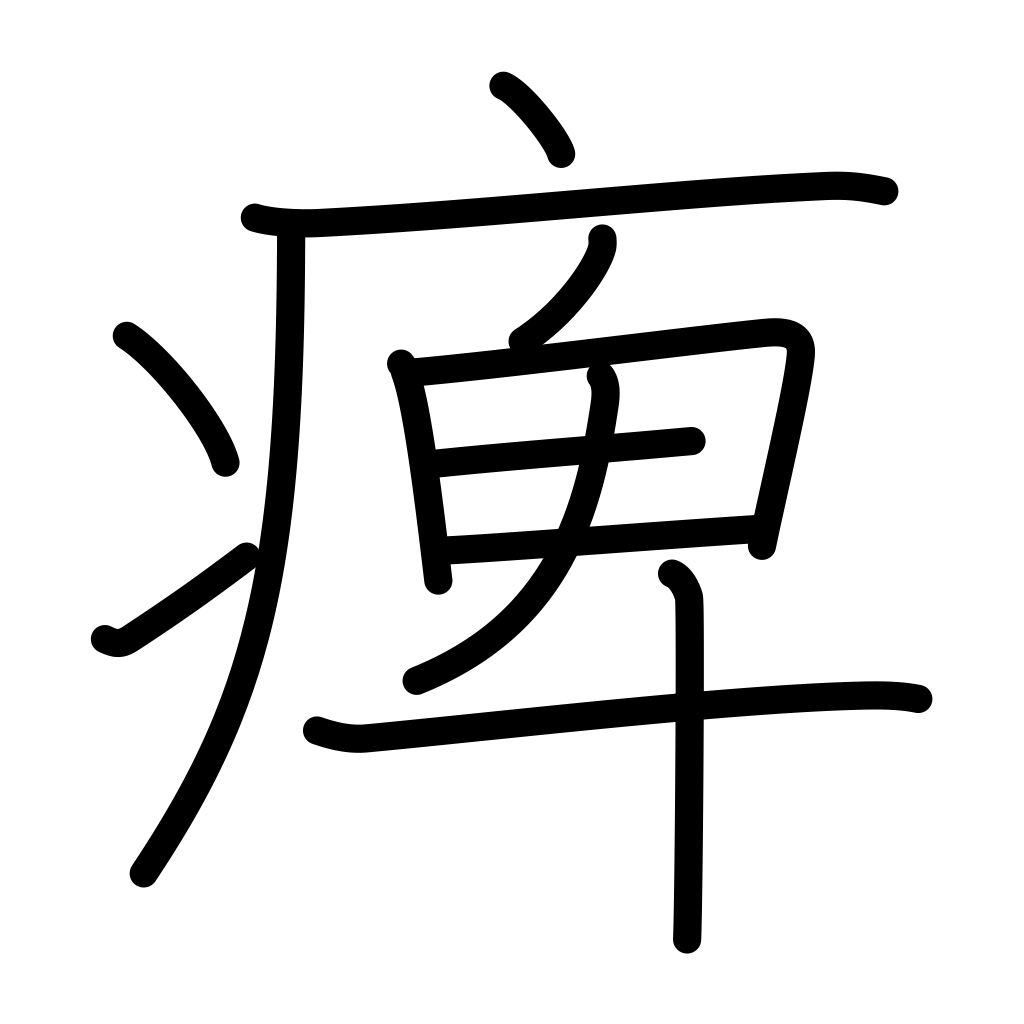
Meaning: palsy, become numb, paralysed